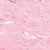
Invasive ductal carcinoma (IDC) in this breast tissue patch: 0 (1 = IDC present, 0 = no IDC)